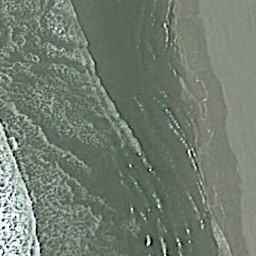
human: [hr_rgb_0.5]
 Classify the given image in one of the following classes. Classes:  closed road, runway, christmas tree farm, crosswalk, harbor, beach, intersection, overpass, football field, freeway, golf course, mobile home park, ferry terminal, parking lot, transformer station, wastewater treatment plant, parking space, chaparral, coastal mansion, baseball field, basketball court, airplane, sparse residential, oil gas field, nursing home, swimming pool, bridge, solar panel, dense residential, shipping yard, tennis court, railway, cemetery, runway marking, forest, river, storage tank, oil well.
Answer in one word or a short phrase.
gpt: beach